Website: apple
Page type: customer-info-address
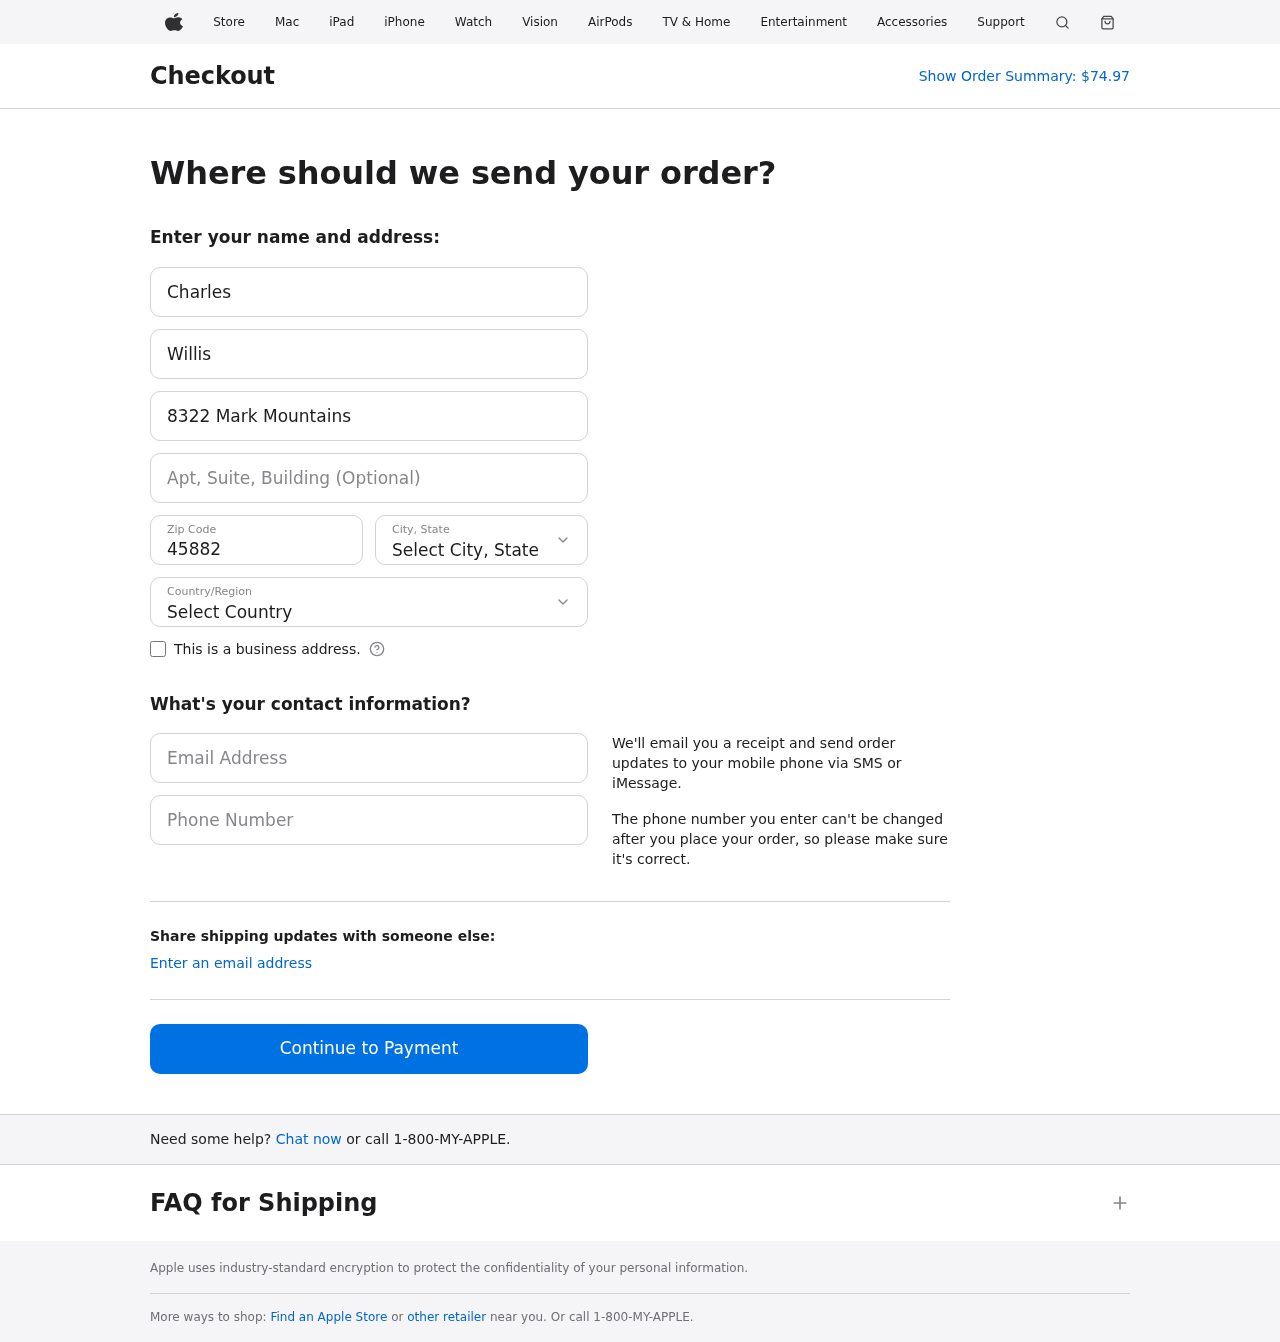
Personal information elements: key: PII_CITY_STATE
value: East Shari, PA
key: PII_COUNTRY
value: United States
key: PII_EMAIL
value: charles_willis@gmail.com
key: PII_FIRSTNAME
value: Charles
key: PII_LASTNAME
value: Willis
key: PII_PHONE
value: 7319434392
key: PII_POSTCODE
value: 45882
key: PII_STREET
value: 8322 Mark Mountains
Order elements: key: ORDER_TOTAL
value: $74.97